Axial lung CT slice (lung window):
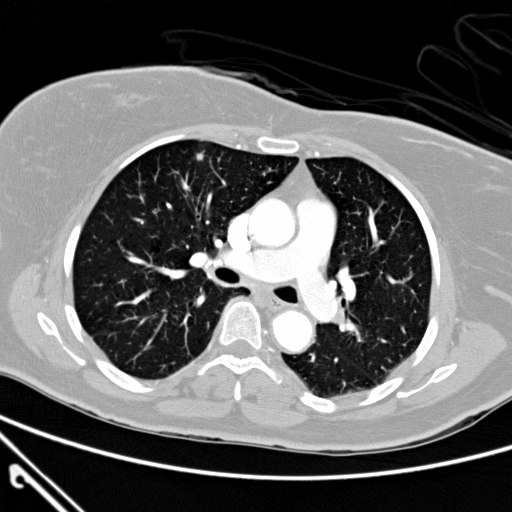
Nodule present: yes
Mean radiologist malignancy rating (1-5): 3